Field crop: tomato
Growth stage: 1
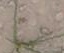
Species: cyperus